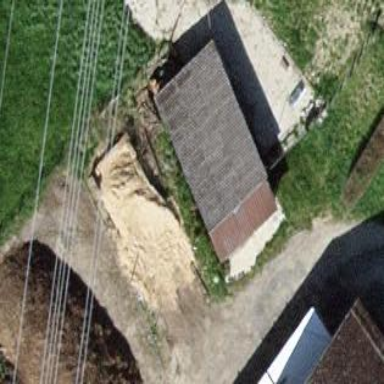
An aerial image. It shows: Shed.